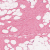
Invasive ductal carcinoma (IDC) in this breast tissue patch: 0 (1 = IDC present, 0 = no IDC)